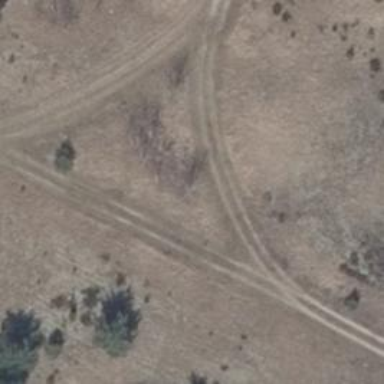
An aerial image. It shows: Track road with grade4 tracktype.